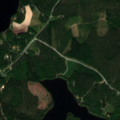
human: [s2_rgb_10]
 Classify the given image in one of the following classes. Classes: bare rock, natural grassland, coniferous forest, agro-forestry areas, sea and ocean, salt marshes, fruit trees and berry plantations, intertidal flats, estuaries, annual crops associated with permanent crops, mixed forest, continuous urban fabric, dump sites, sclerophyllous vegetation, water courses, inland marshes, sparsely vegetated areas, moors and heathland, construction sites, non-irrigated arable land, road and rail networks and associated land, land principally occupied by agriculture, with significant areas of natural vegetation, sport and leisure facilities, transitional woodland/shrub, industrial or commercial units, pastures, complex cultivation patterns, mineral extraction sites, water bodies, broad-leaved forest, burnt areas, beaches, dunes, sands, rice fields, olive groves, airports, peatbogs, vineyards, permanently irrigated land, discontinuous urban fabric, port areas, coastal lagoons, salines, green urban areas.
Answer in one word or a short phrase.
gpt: coniferous forest, mixed forest, water bodies